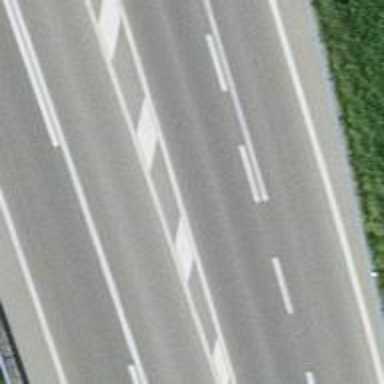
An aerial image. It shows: Asphalt motorway link.